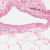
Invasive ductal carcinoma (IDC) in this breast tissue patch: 1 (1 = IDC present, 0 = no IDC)